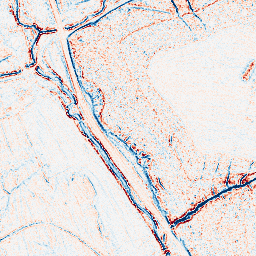
Category: edge_preserving
Decomposition family: bilateral
Decomposition parameters: d: 5
sigma_color: 25
sigma_space: 75
Upsampling method: cubic_mitchell
Upsampling parameters: scale: 4
Upsampling scale: 4